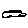
Label: car